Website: lowes
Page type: review-order
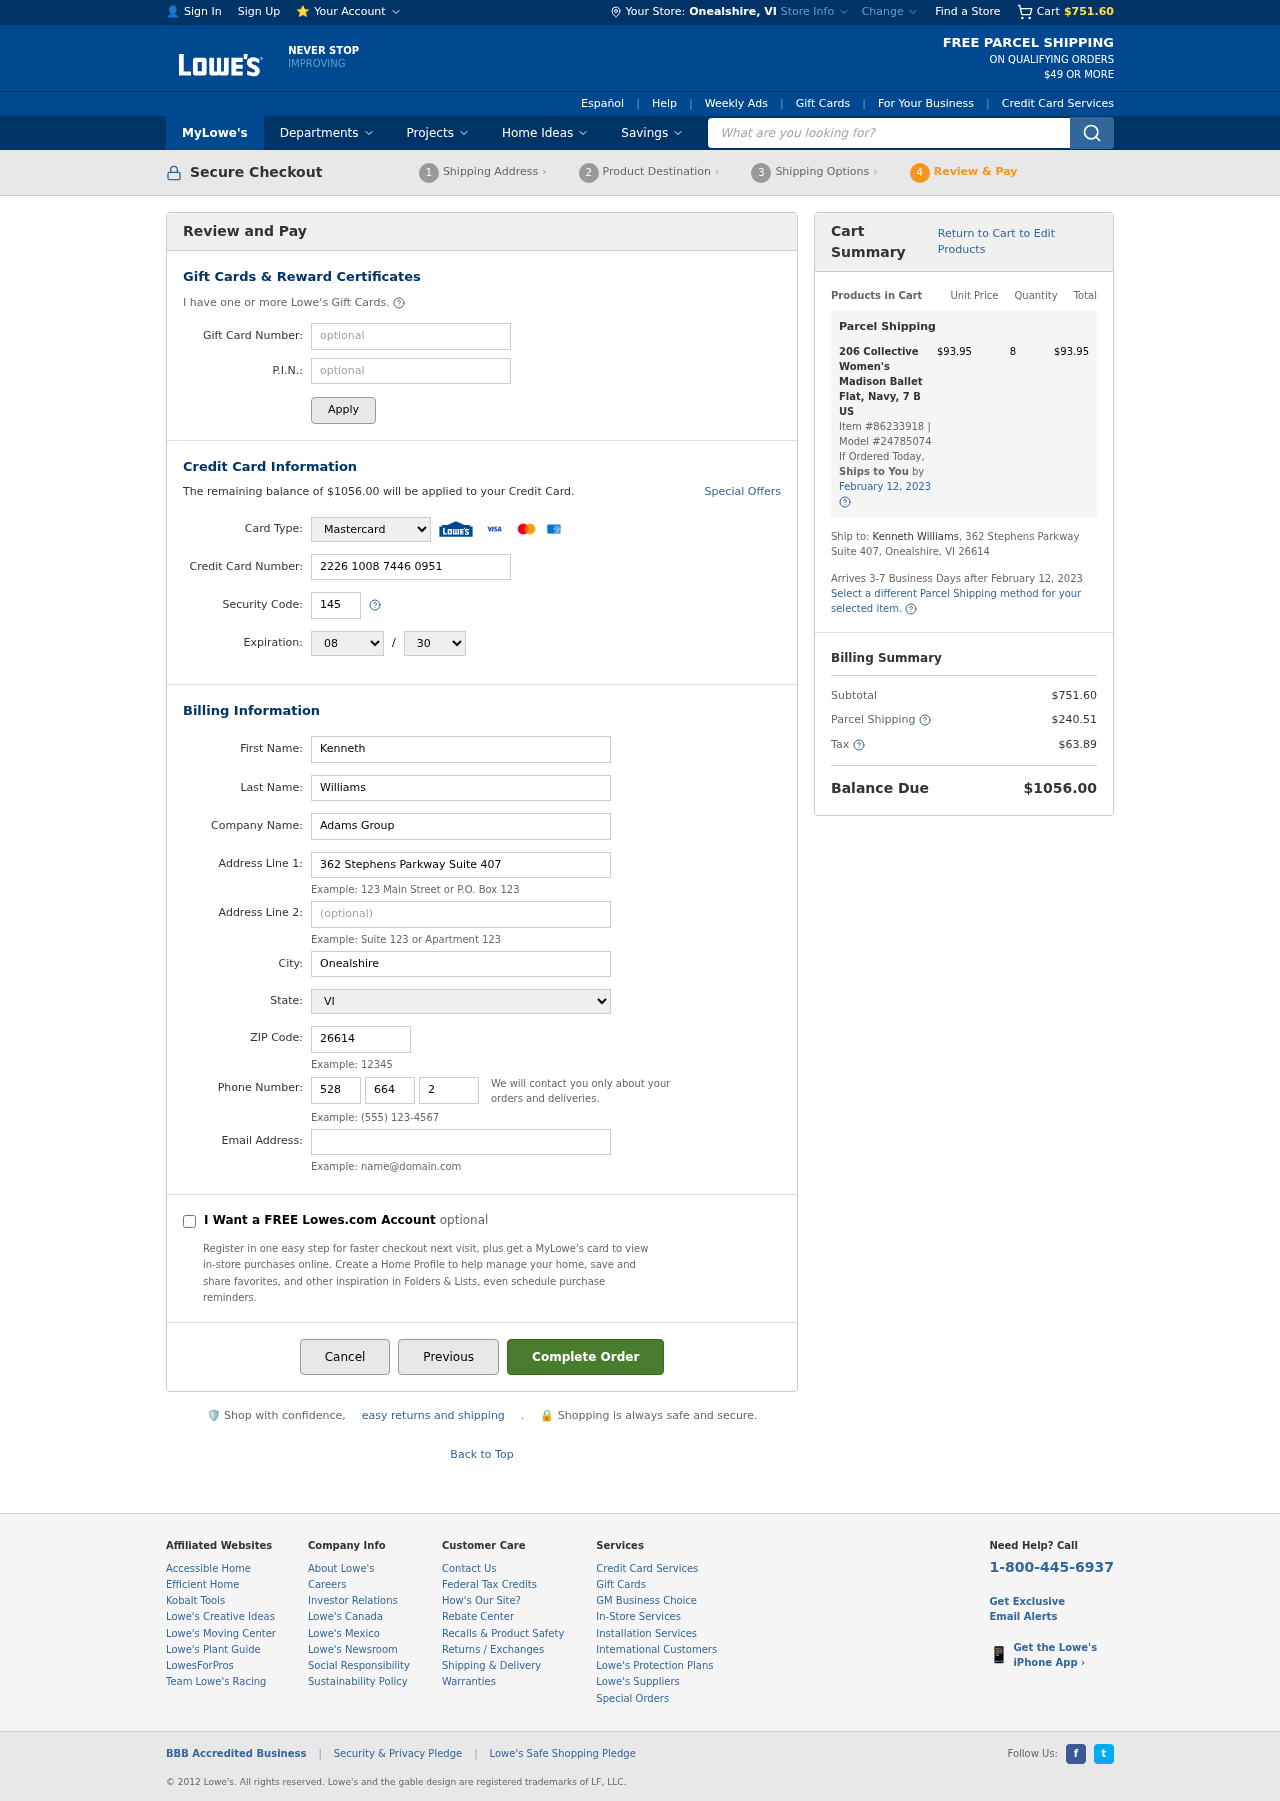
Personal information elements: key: PII_CARD_CVV
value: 145
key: PII_CARD_EXPIRY_MONTH
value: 08
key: PII_CARD_EXPIRY_YEAR
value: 30
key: PII_CARD_NUMBER
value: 2226 1008 7446 0951
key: PII_CARD_TYPE
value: Mastercard
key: PII_CITY
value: Onealshire
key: PII_CITY_STATE
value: Onealshire, VI
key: PII_COMPANY
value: Adams Group
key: PII_EMAIL
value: kennethwilliams@gmail.com
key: PII_FIRSTNAME
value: Kenneth
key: PII_LASTNAME
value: Williams
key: PII_PHONE_AREA
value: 528
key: PII_PHONE_PREFIX
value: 664
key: PII_PHONE_SUFFIX
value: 2967
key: PII_POSTCODE
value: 26614
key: PII_STATE
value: VI
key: PII_STREET
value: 362 Stephens Parkway Suite 407
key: PII_STREET2
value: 362 Stephens Parkway Suite 407
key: PII_FULLNAME2
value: Kenneth Williams
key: PII_STATE_ABBR
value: VI
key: PII_POSTCODE_FULL
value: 26614
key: PII_CITY_STATE_ZIP
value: Onealshire, VI 26614
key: PII_POSTCODE_NUMERIC
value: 26614
Product elements: key: PRODUCT1_NAME
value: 206 Collective Women's Madison Ballet Flat, Navy, 7 B US
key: PRODUCT1_PRICE
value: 93.95
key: PRODUCT1_QUANTITY
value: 8
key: PRODUCT1_ITEM_NUMBER
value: Item #86233918
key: PRODUCT1_MODEL_NUMBER
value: Model #24785074
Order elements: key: ORDER_SUBTOTAL
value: $751.60
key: ORDER_BALANCE_DUE
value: $1056.00
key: ORDER_SHIPPING_DATE
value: February 12, 2023
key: ORDER_ITEM_TOTAL
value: $93.95
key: ORDER_SHIPPING_DATE2
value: February 12, 2023
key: ORDER_SHIPPING_COST
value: $240.51
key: ORDER_TAX
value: $63.89
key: ORDER_TOTAL
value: $1056.00
Search elements: key: HEADER_SEARCH
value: What are you looking for?